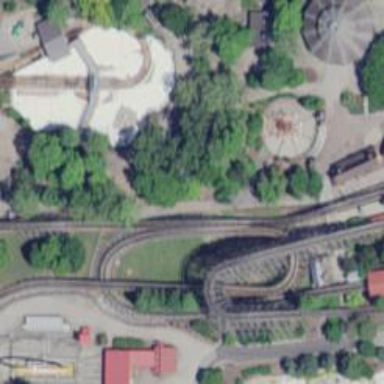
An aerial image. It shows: Thrilling roller coaster attraction.